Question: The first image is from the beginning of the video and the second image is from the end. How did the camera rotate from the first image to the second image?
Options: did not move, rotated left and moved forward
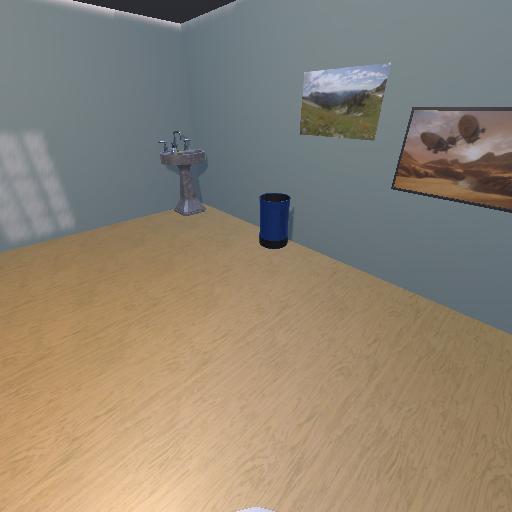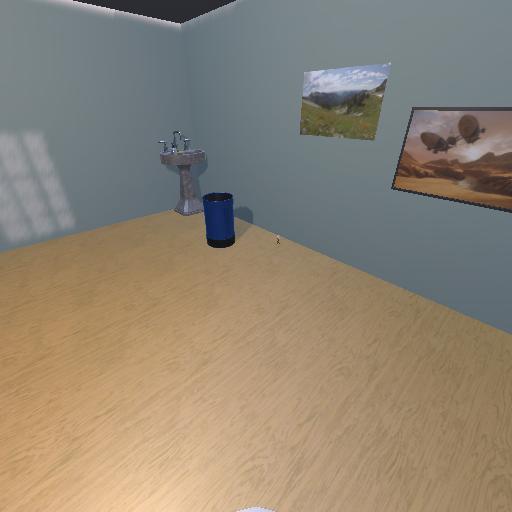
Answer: did not move